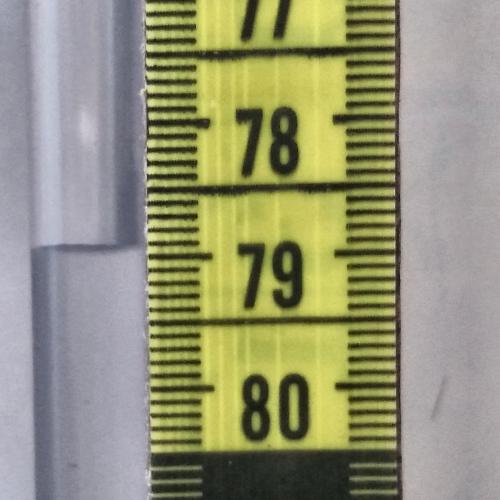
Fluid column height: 78.9 cm